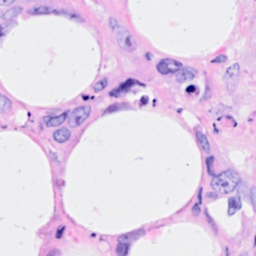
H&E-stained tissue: Breast